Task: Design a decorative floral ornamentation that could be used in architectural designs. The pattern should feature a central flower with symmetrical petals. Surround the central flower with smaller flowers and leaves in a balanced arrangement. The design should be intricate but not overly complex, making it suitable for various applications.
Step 633:
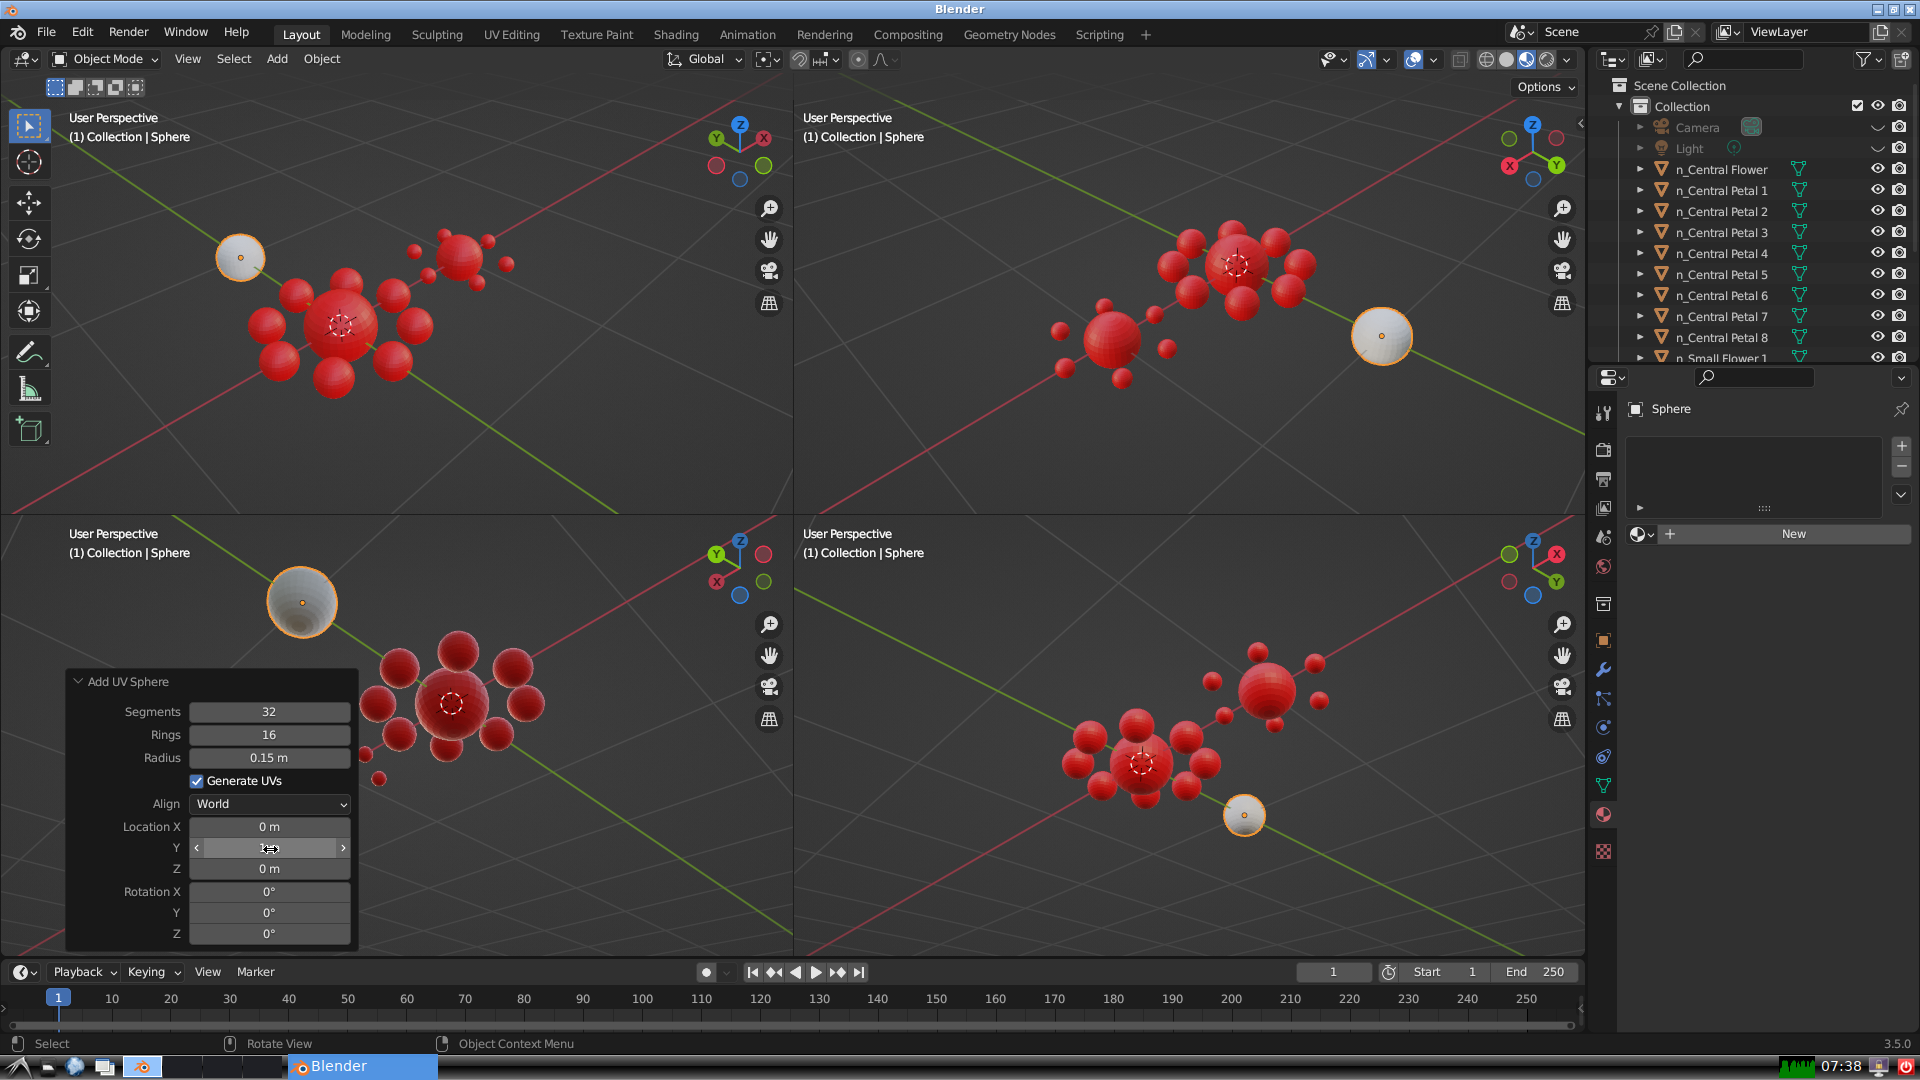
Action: {"mouse_move": [270, 867]}